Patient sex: F
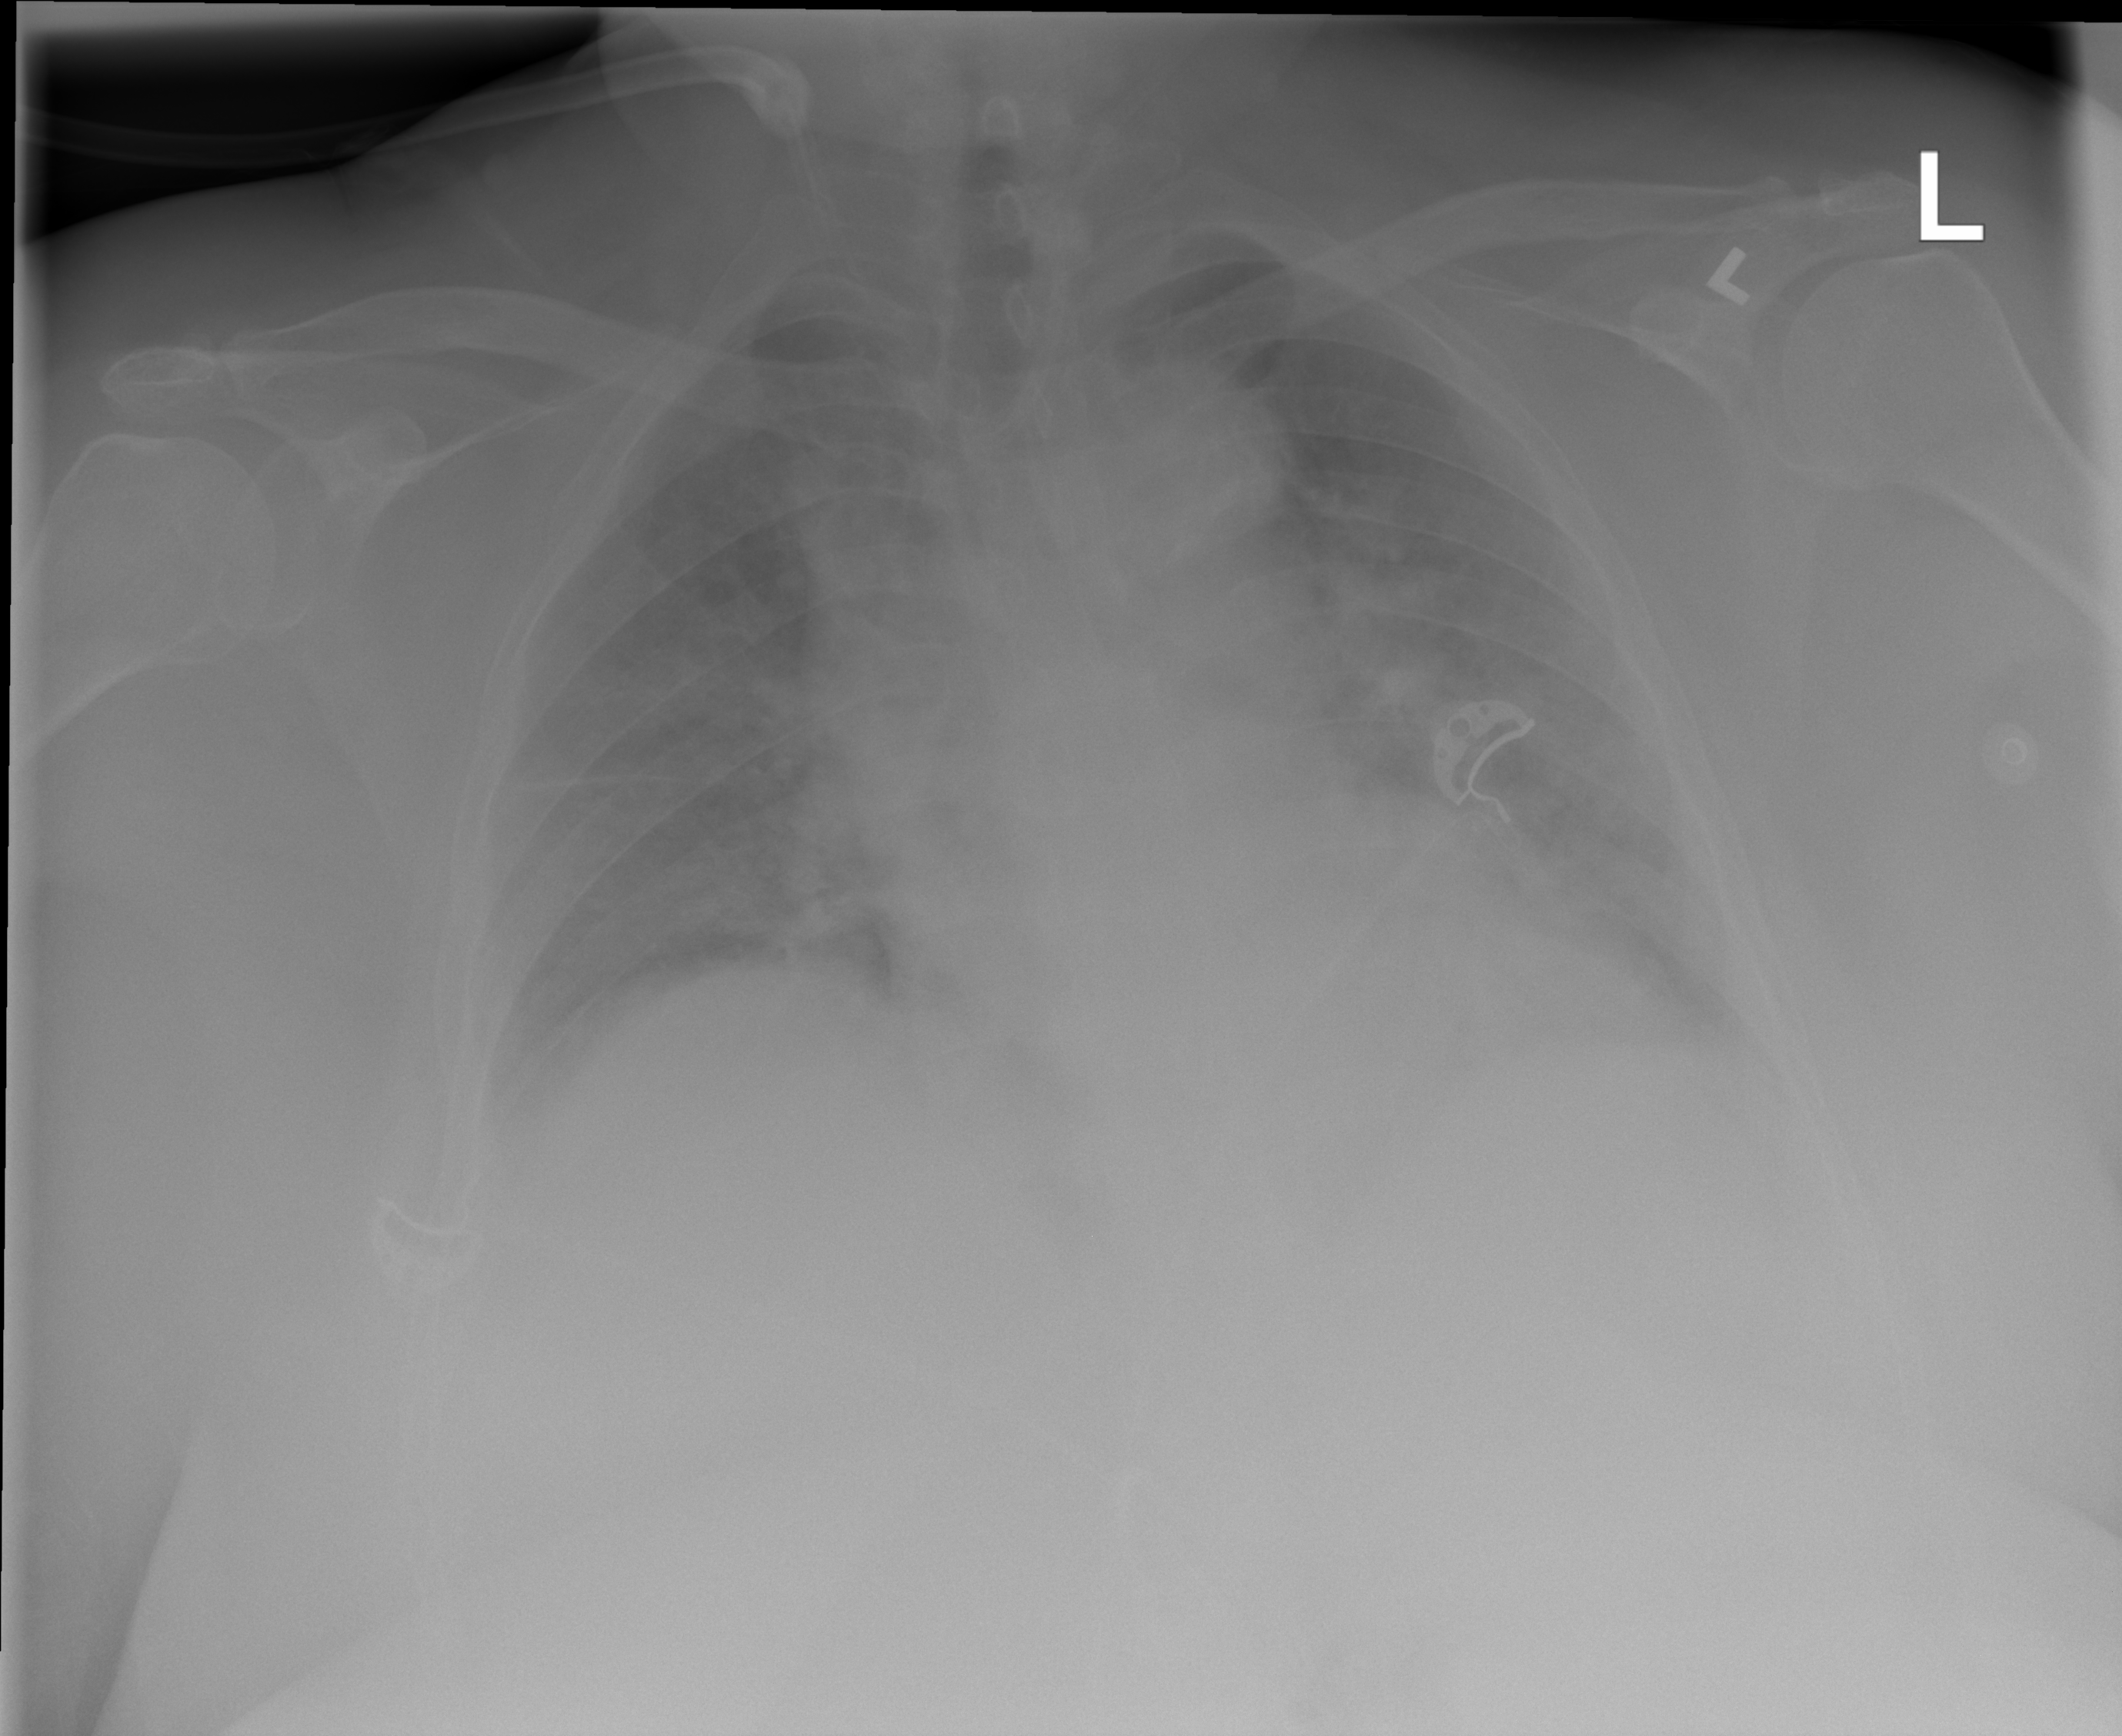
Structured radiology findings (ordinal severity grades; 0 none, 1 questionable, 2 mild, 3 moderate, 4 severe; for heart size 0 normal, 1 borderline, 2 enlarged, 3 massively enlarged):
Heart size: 2
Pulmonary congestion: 3
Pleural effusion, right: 1
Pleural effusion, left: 2
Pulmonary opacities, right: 1
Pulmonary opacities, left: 1
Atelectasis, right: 1
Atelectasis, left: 1